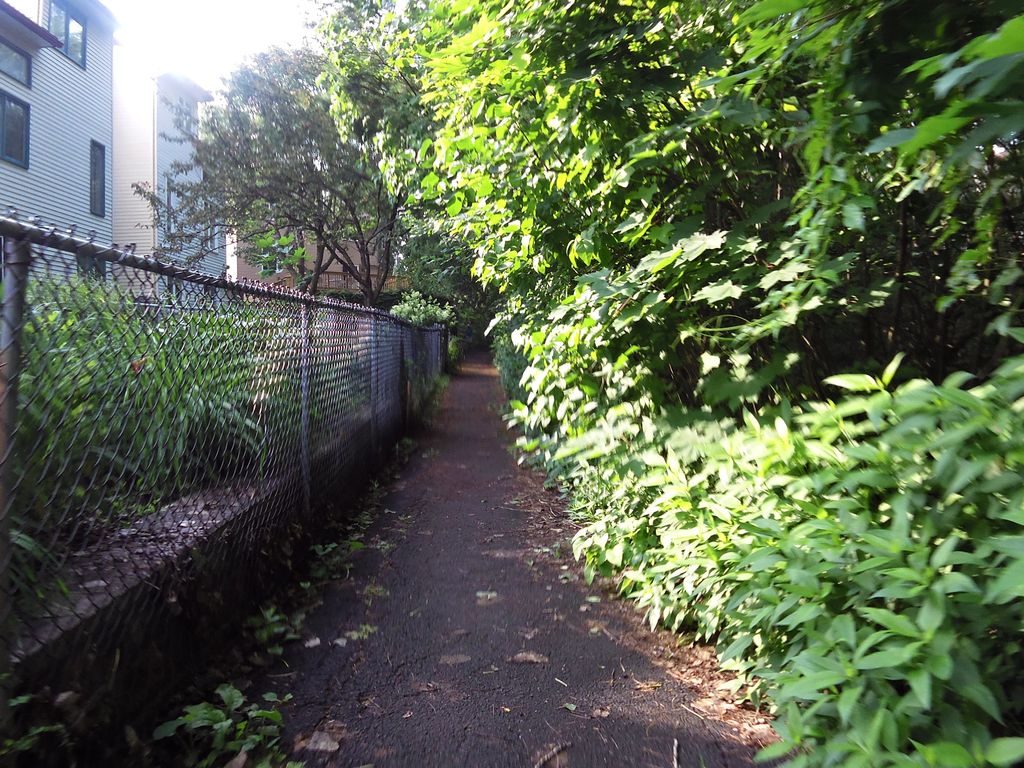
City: ottawa-gatineau